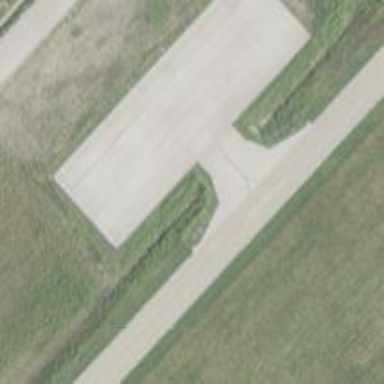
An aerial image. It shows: Image of taxiway at airport.